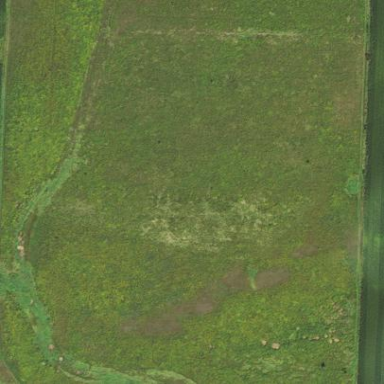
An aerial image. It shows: Prairie grassland within nature reserve.